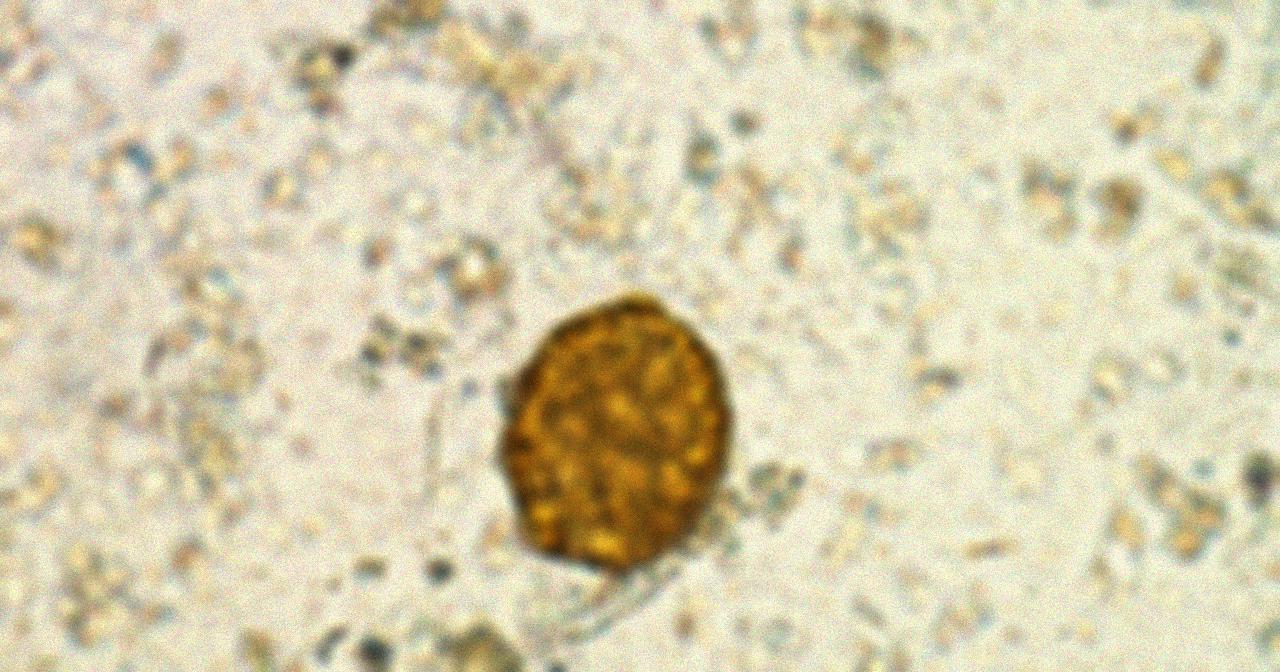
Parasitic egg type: Ascaris lumbricoides